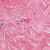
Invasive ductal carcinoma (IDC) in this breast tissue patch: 0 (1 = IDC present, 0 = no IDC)